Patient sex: F
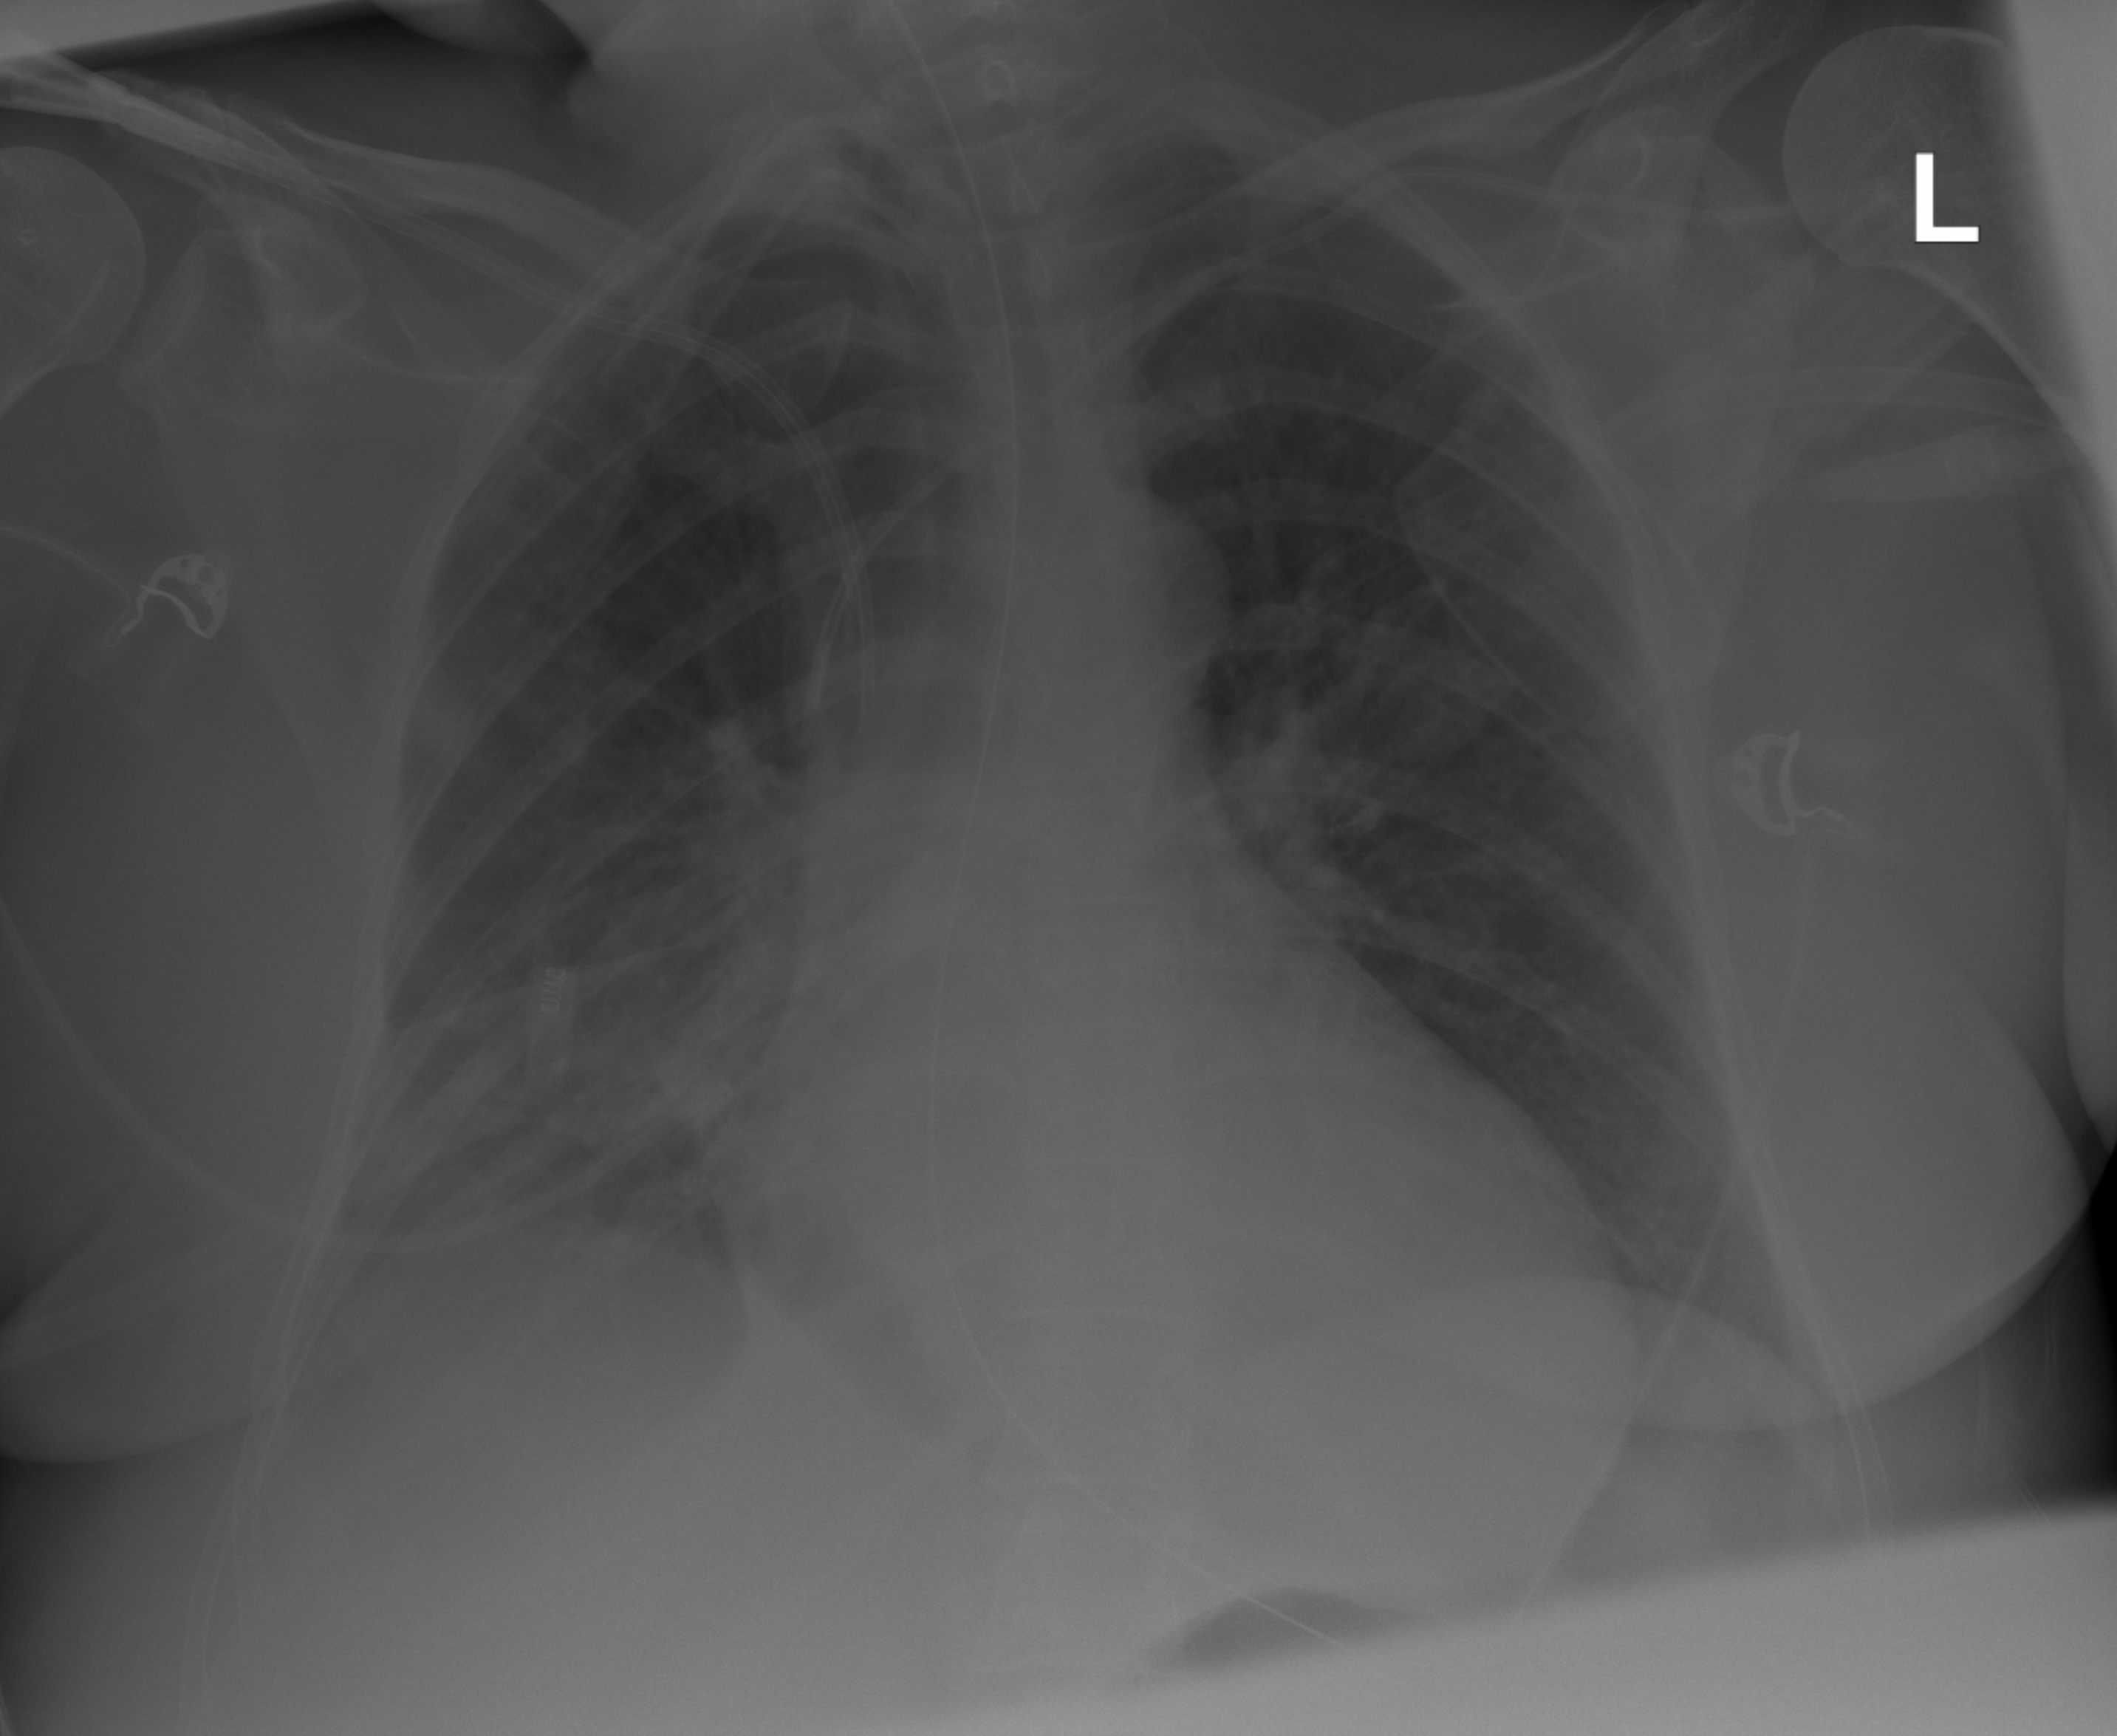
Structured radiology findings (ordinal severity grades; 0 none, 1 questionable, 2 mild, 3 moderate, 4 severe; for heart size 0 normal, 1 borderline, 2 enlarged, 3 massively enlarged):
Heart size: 1
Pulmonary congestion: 2
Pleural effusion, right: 2
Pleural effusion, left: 2
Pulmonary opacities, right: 2
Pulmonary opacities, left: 0
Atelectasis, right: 2
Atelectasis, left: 2